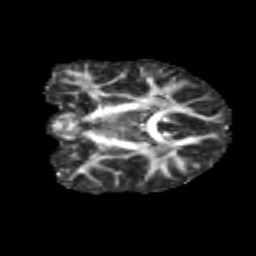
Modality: FA
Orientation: coronal
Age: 9
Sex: female
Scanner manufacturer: siemens
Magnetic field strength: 3 T
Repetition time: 3.8 s
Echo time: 0.07 s